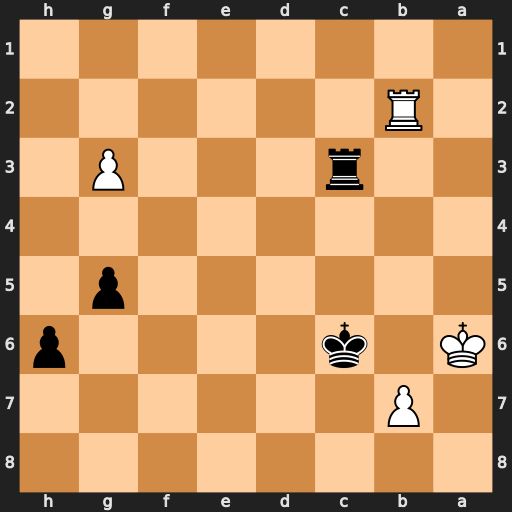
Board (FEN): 8/1P6/K1k4p/6p1/8/2r3P1/1R6/8
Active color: b
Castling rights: -
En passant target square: -
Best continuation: Ra3#